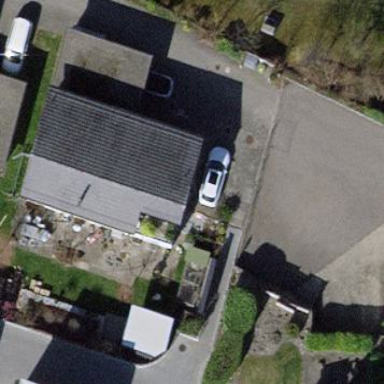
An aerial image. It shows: Detached building.